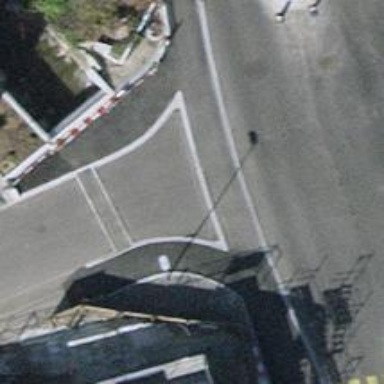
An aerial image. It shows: Unmarked crossing with traffic calming table.